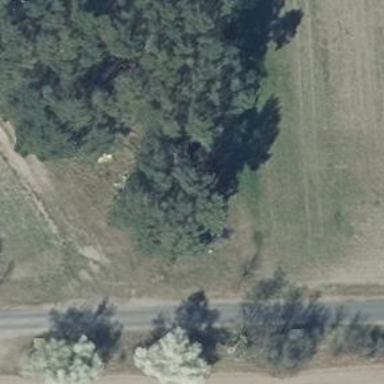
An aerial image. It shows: Deciduous broadleaved tree.